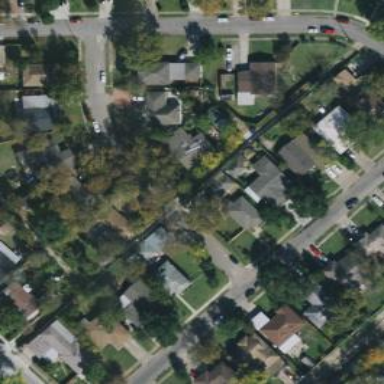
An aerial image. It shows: Alleyway designated as service road.